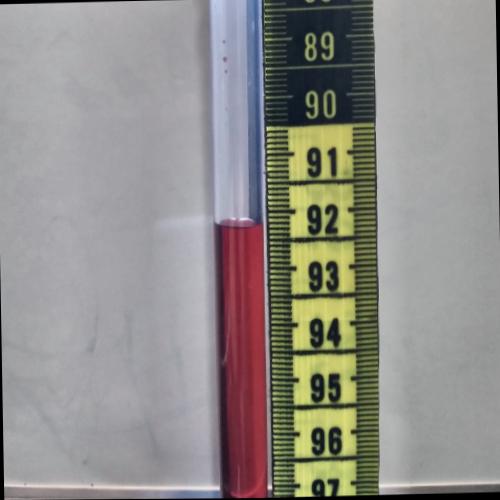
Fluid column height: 92.3 cm